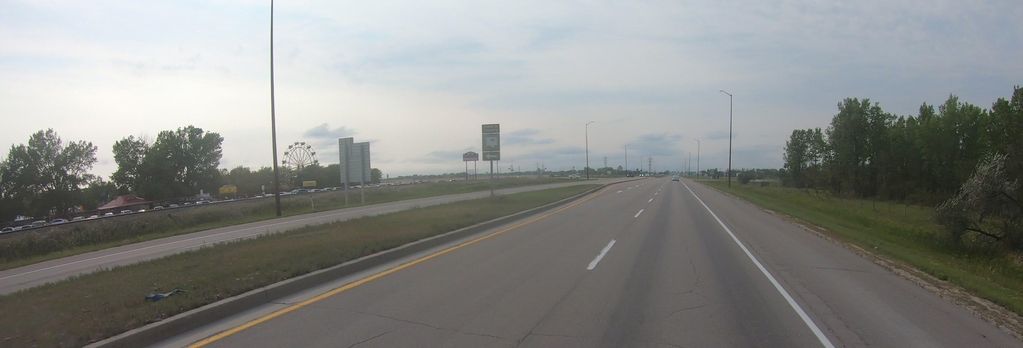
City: winnipeg